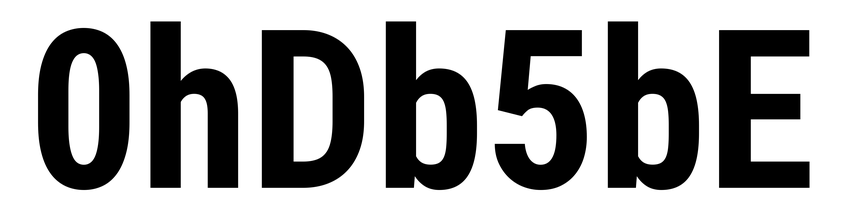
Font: Roboto_Condensed_Bold